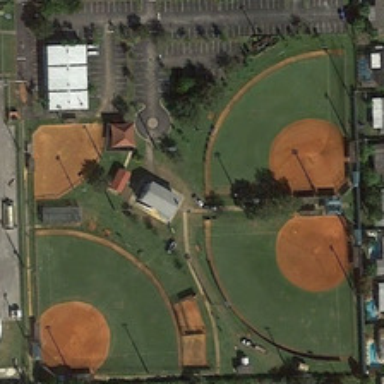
There is a row of gray roofs around the baseball field .